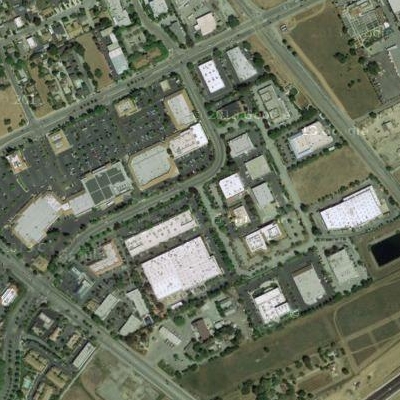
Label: cIndustry